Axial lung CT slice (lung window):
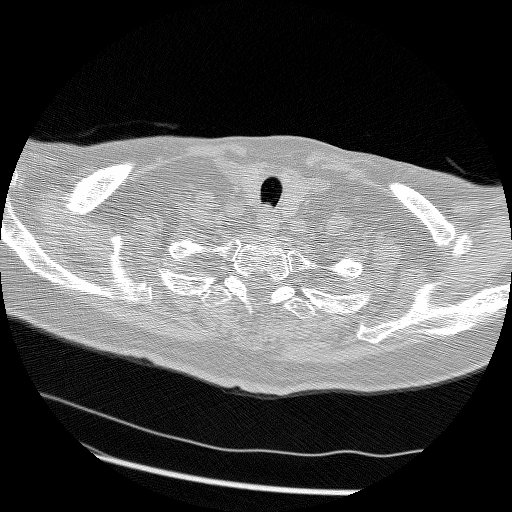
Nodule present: no